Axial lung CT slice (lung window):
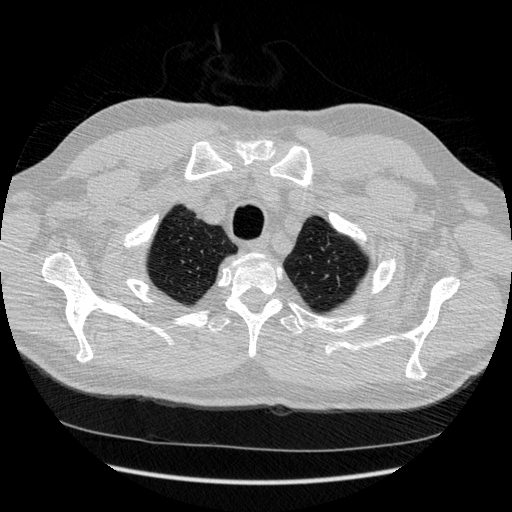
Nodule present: no